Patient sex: M
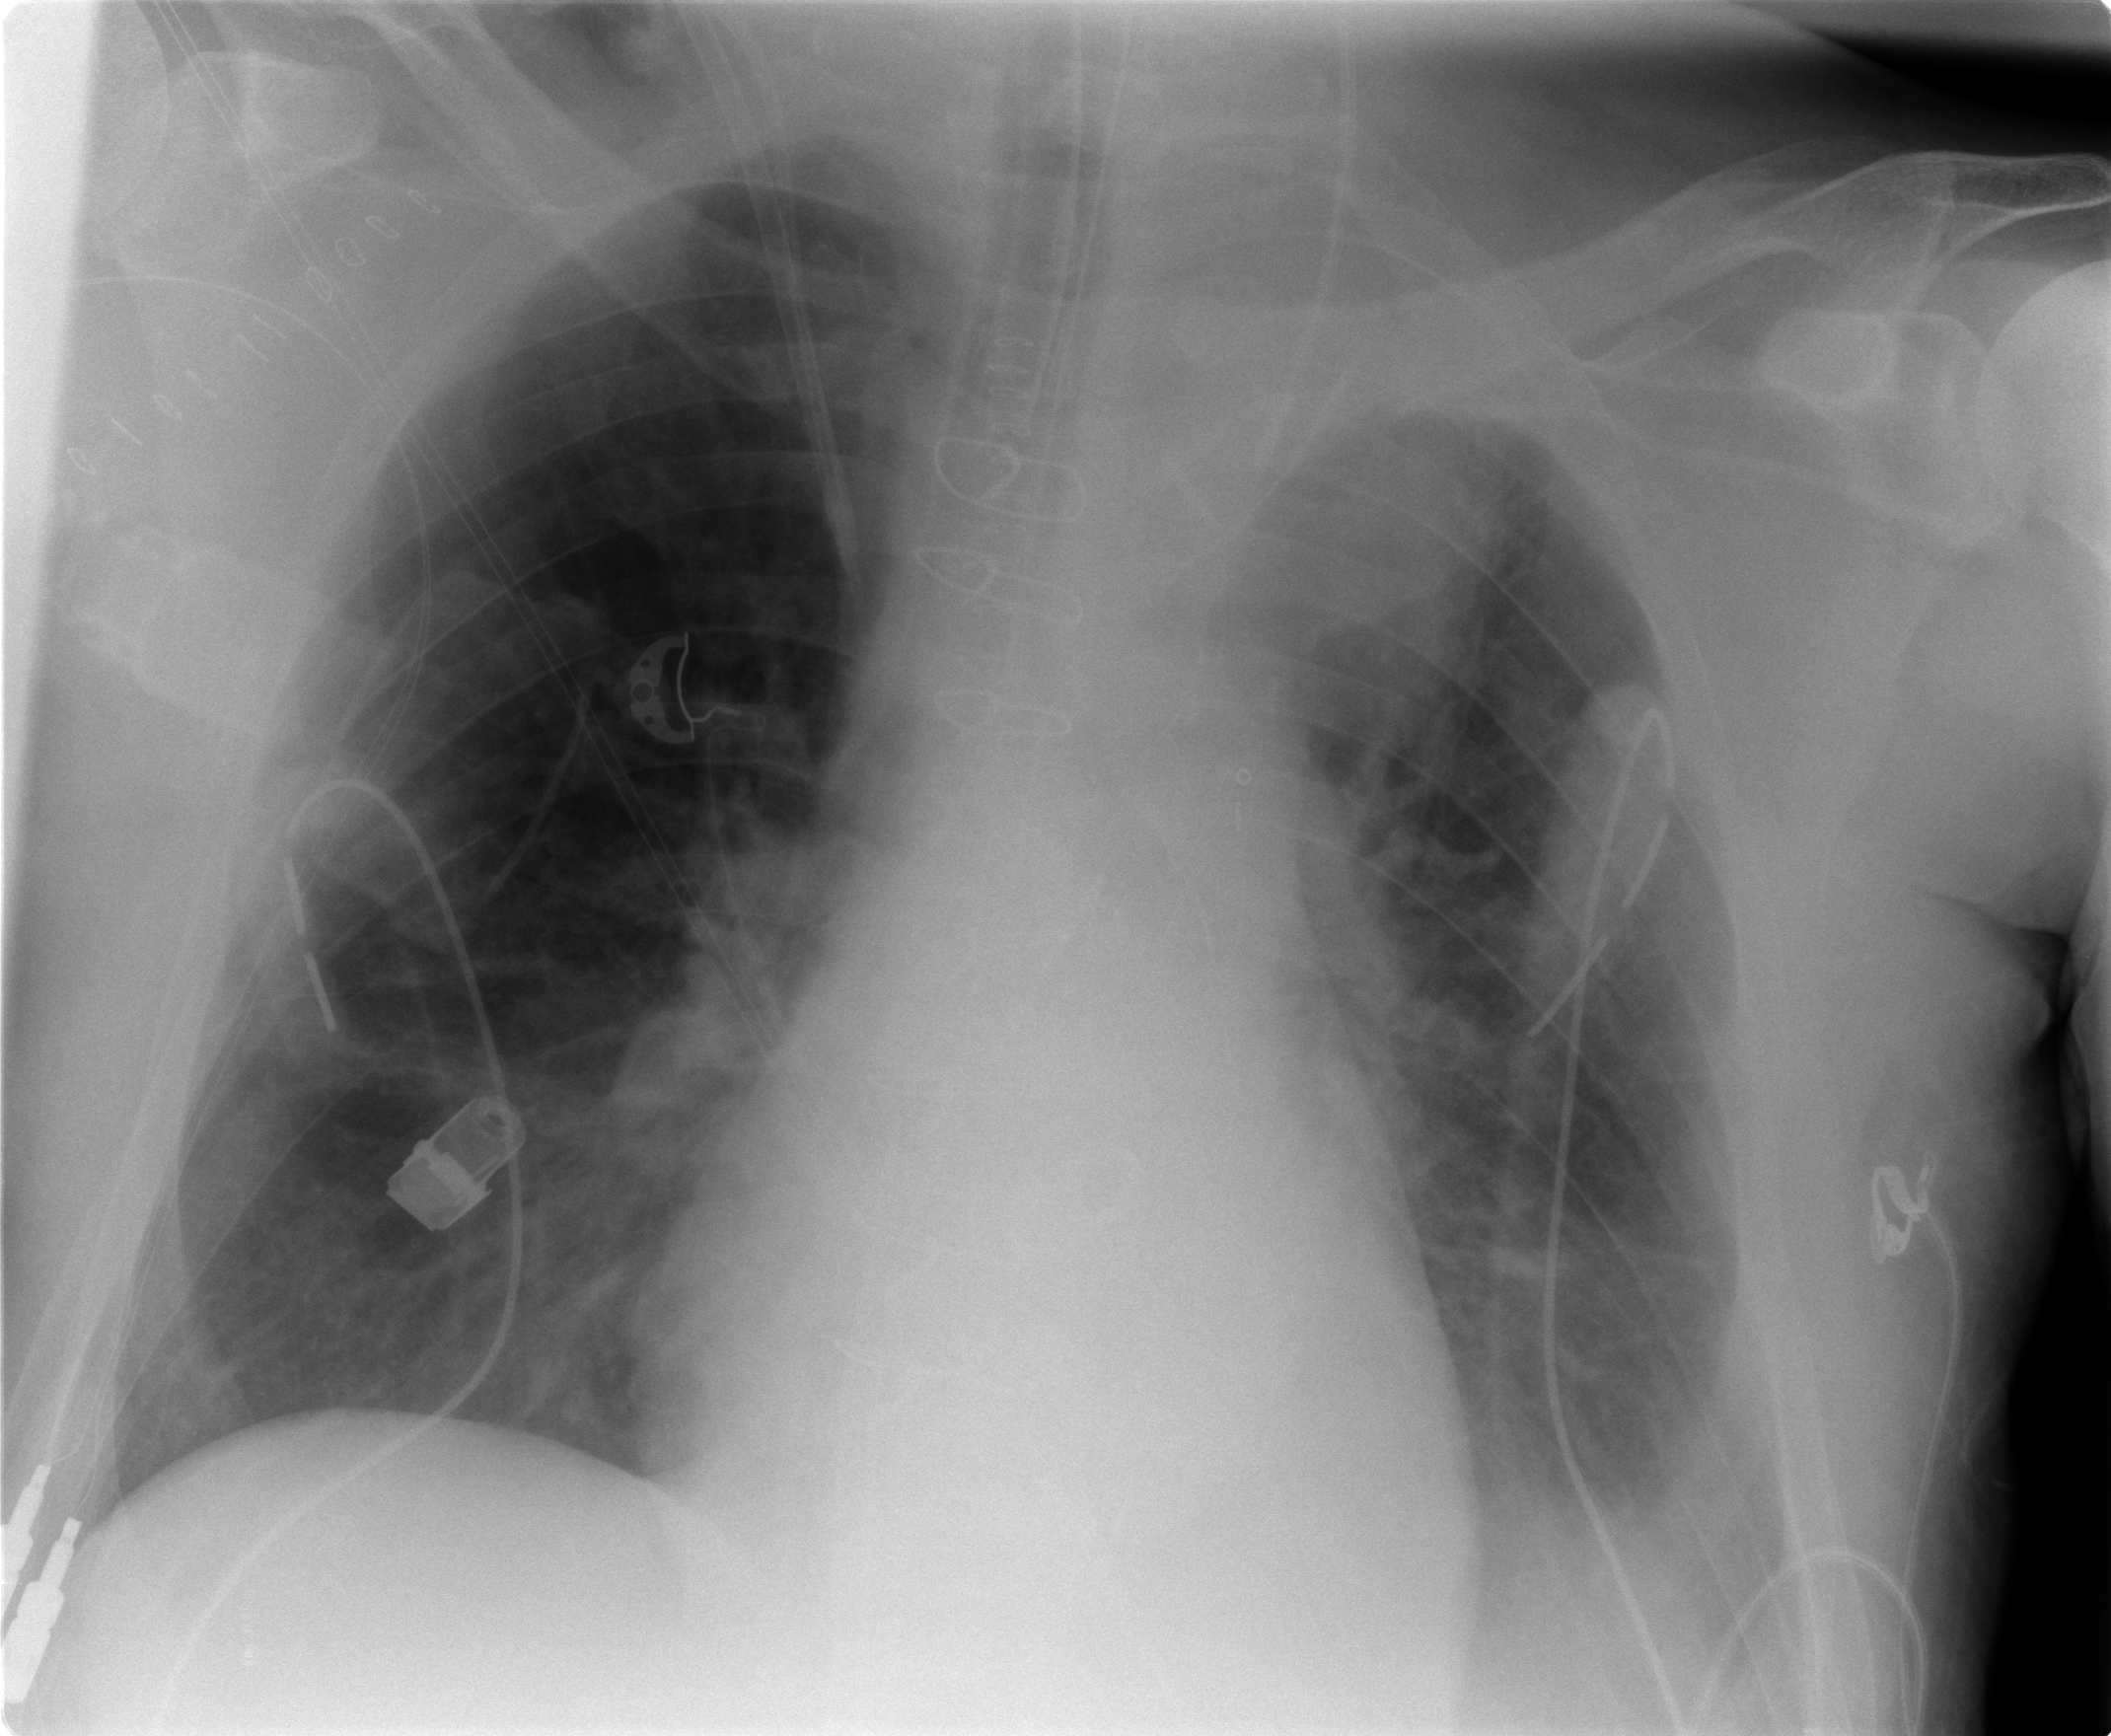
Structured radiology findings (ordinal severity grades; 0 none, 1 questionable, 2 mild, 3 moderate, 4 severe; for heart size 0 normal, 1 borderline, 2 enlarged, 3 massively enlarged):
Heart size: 1
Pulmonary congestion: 2
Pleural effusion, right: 0
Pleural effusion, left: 2
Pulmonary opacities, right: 0
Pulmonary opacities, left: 2
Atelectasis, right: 2
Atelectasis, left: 2